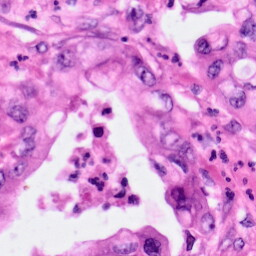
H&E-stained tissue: Pancreatic